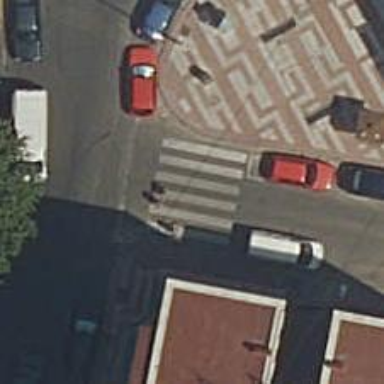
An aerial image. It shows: Zebra crossing on the road.